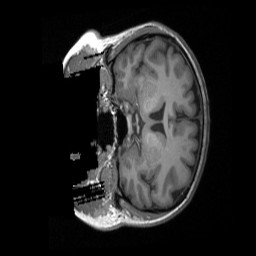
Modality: T1w
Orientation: coronal
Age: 47
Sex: female
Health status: ill
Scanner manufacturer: siemens
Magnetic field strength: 3 T
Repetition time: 1.9 s
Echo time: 0.00247 s